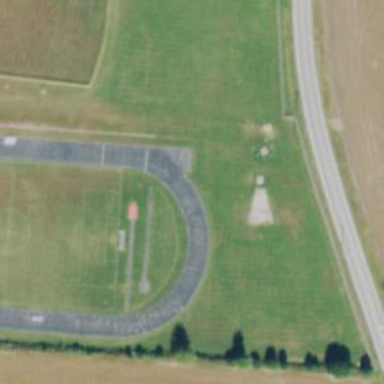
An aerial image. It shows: Athletic track located in leisure land area.